Question: For iOS i use MBProgressHUD for show progress indicator and i love it.
For android i use standart progress dialog, but i want to create some beautiful progressbar with spinner like in ios.
I want loading image like this
If you have any information about it, please answer.
Sorry for my english, is not my native language.
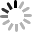
Answer: You can do it this way with a ProgressDialog:
'''
dialog = ProgressDialog.show(MainSite.this, null, "Loading.... Please Wait...");
'''
Declaration at android developer:
<URL>
And an example:
<URL>